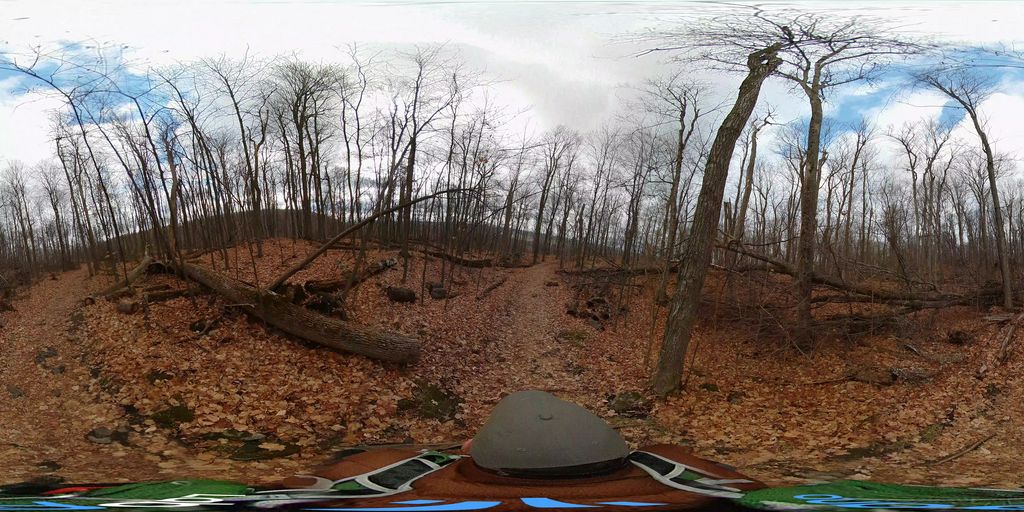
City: ottawa-gatineau